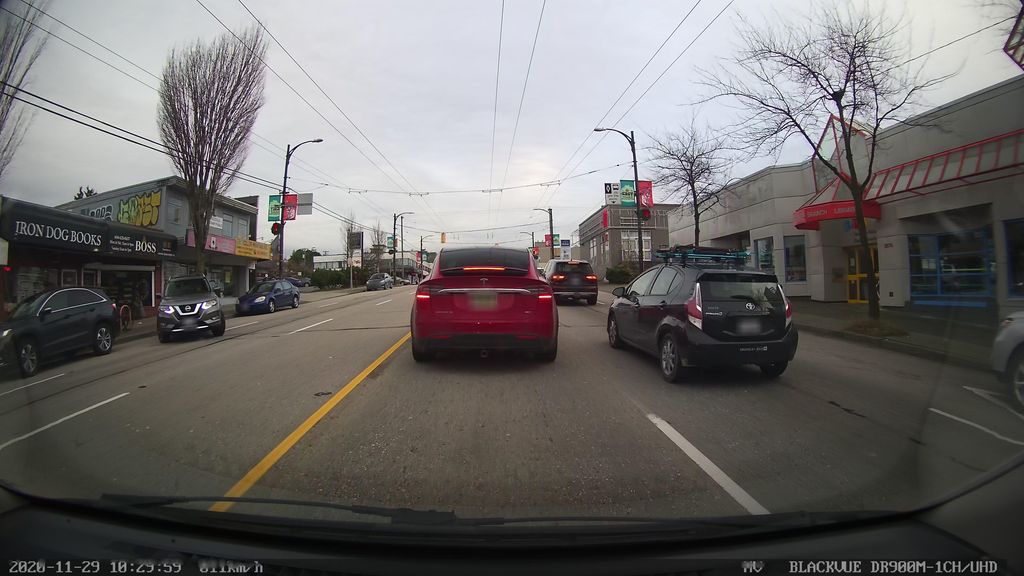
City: vancouver